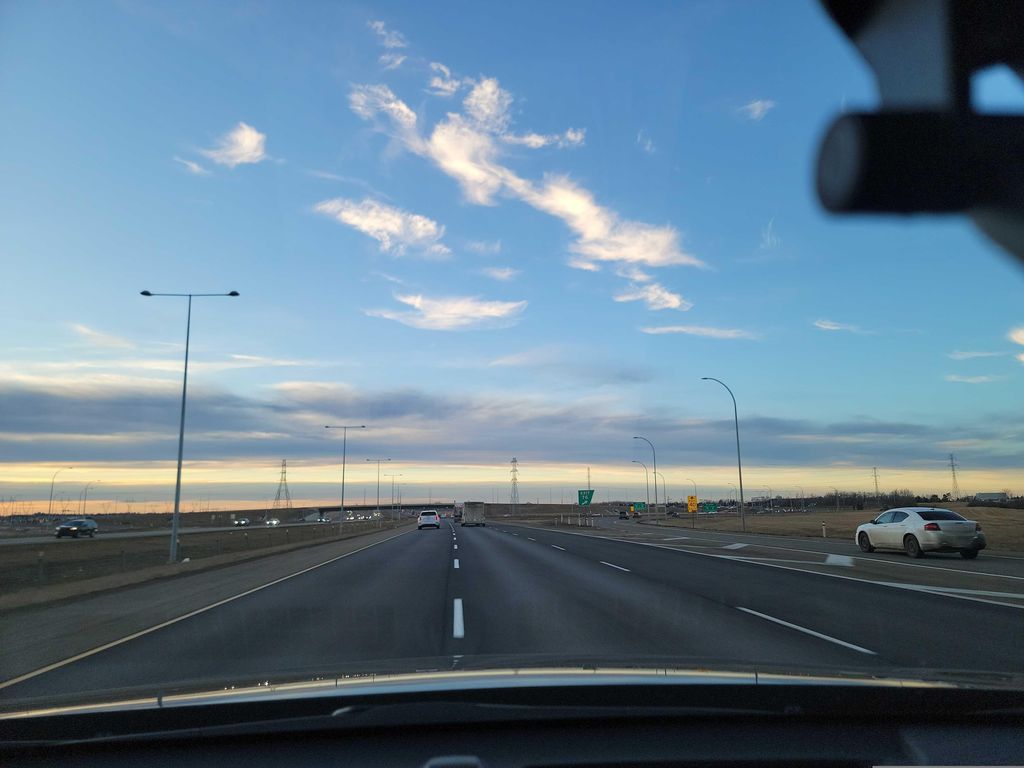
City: edmonton